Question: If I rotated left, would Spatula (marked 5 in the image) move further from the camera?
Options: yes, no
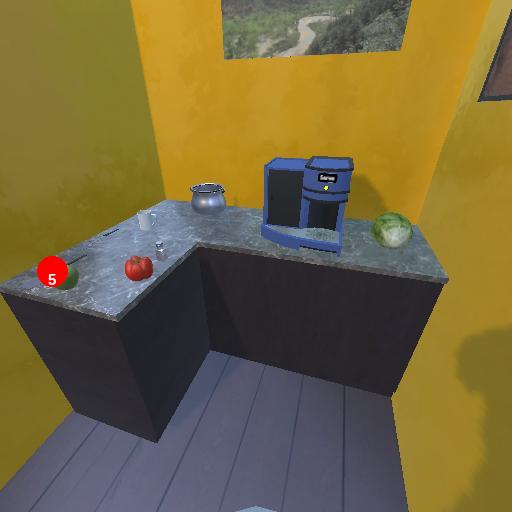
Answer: yes